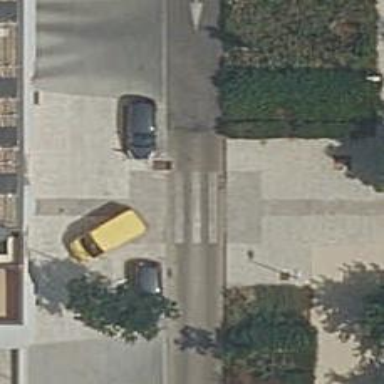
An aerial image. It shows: Zebra crossing on footway.